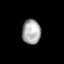
Tissue: lung
Cell type: Endothelial cells
Senescence score: 0.5533
Nuclear area (px): 453
Mean DAPI intensity: 167.289